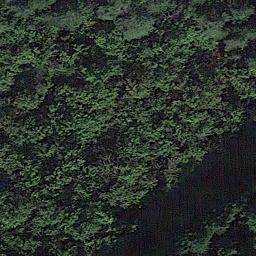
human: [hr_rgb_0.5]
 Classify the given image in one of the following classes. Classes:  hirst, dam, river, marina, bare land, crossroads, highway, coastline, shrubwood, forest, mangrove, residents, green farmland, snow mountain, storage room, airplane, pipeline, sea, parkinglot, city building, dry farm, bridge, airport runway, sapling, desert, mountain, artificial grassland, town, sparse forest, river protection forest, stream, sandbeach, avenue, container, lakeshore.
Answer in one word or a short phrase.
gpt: forest